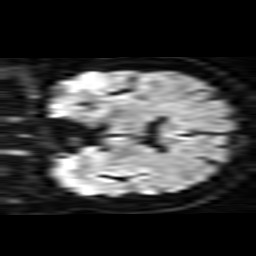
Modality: TRACE
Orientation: coronal
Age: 49
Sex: male
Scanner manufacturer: philips
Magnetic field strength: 1.5 T
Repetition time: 4.794 s
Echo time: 0.07764 s